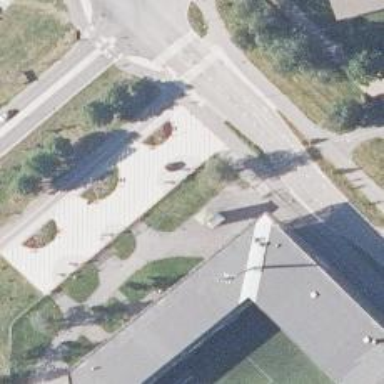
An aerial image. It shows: Pedestrian road made of paving stones.